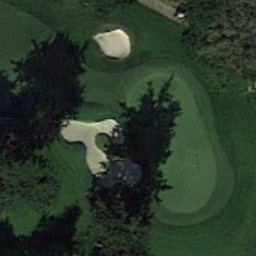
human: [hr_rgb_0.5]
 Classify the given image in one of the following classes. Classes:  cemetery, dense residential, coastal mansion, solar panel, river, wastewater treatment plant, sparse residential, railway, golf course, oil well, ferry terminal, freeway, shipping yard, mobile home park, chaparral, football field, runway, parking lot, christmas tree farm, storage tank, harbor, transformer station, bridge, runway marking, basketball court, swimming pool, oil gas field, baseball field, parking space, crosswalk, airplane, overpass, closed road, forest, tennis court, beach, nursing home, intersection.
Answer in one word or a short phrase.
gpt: golf course